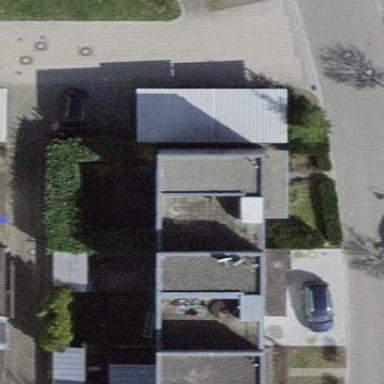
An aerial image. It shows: Terrace building.